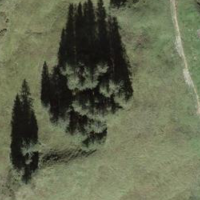
EUNIS habitat code: 23
Species observed at this site:
Campanula barbata